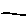
Label: line